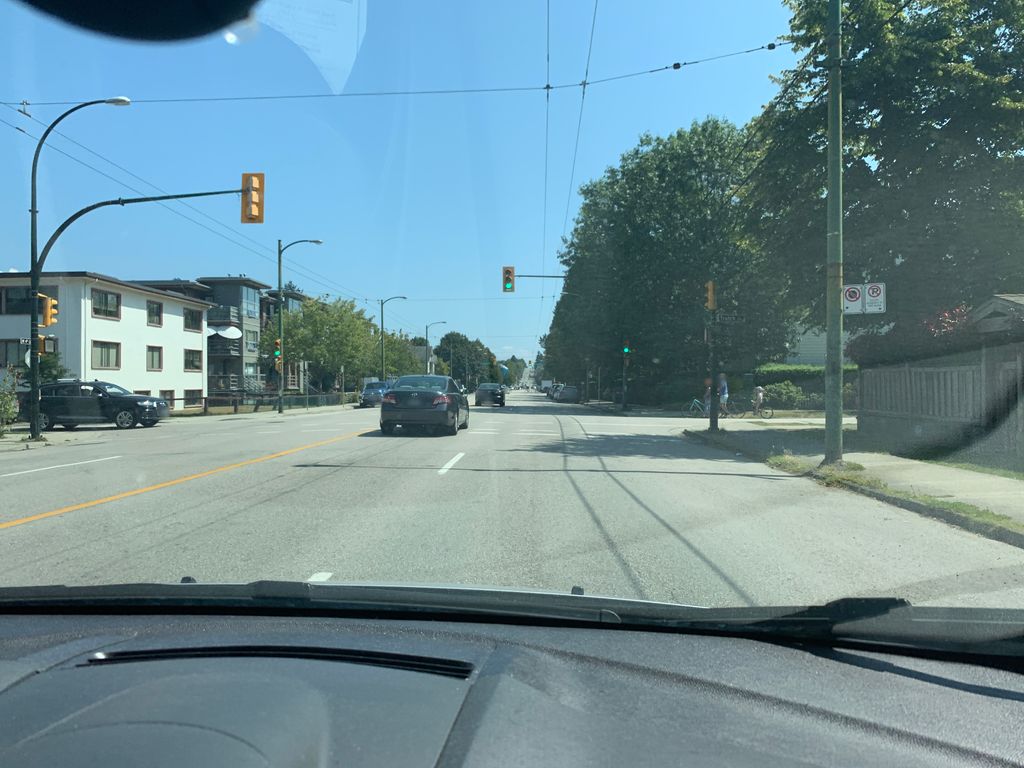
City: vancouver